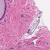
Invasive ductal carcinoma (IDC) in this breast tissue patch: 0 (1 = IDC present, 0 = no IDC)